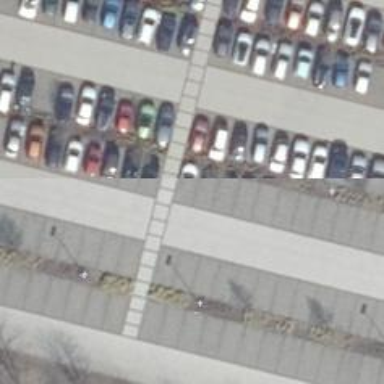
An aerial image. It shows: Road serving as parking aisle.